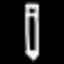
Label: pencil